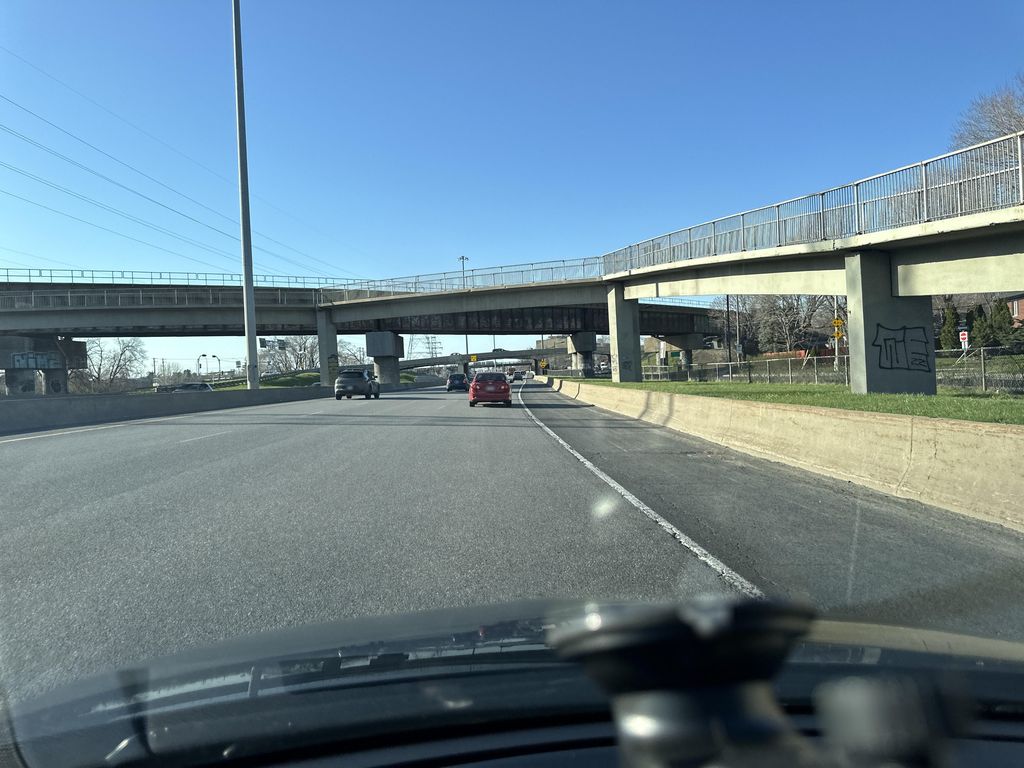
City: montreal